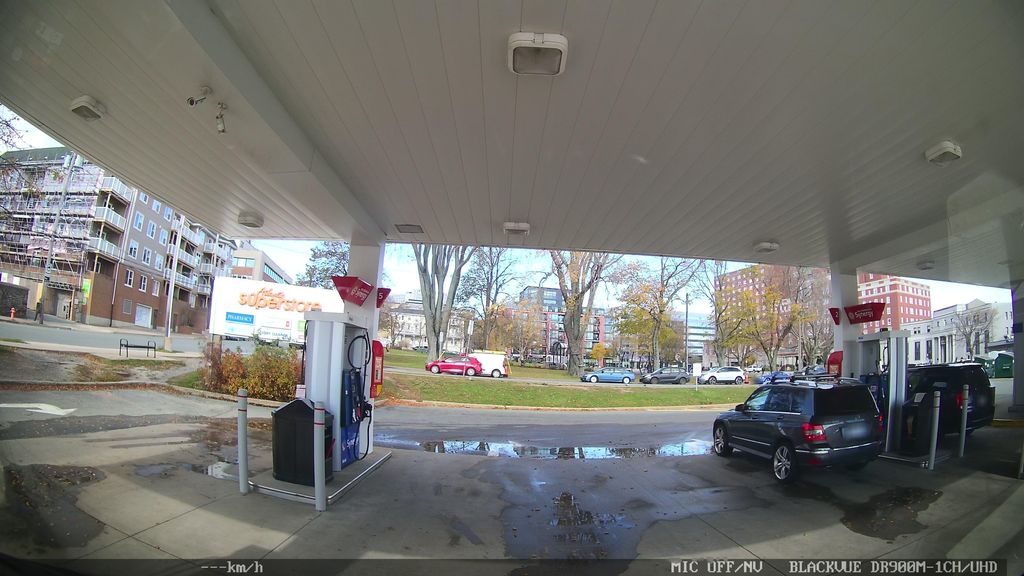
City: halifax